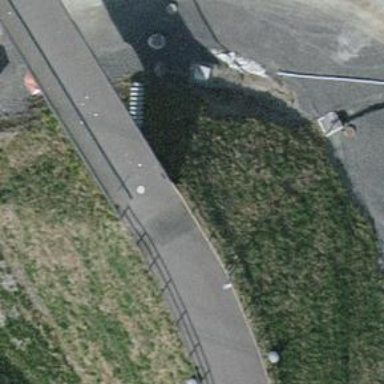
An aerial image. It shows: Cycleway bridge with asphalt surface.